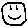
Label: smiley face